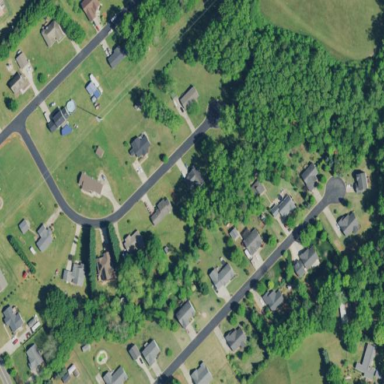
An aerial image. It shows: Residential area within neighborhood.